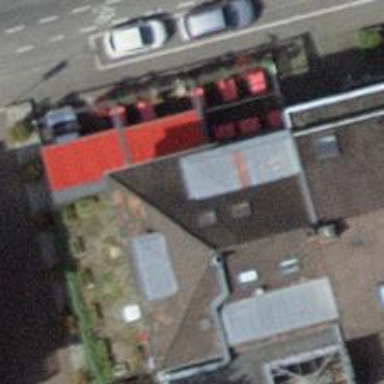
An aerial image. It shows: Restaurant.